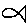
Label: fish